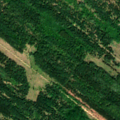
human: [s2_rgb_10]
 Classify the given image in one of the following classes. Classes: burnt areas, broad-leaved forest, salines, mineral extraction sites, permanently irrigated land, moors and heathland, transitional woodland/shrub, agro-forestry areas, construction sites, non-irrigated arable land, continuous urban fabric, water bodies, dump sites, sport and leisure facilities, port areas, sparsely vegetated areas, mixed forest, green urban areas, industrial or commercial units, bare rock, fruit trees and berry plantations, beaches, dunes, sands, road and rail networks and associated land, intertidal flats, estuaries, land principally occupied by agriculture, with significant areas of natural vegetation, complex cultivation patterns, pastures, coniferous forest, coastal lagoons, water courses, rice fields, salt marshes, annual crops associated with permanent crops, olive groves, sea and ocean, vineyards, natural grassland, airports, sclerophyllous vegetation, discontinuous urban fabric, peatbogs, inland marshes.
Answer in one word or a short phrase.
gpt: coniferous forest, mixed forest, transitional woodland/shrub